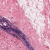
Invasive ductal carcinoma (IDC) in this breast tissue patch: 0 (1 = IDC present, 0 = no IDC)